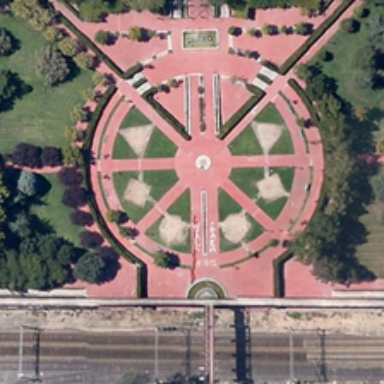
There is a stretch of railway close to the round square covered by pink bricks .